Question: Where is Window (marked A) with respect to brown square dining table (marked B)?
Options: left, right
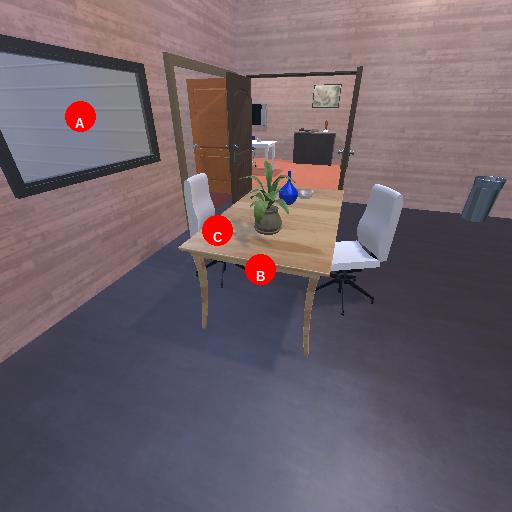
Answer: left